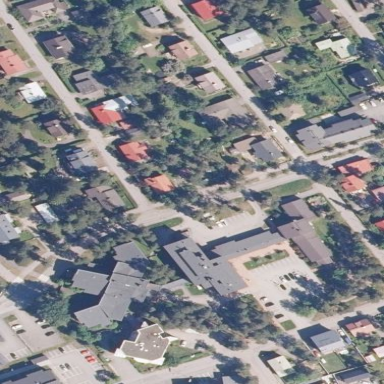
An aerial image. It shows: Nursing home.